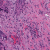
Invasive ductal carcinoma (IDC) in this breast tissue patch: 1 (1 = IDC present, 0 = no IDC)